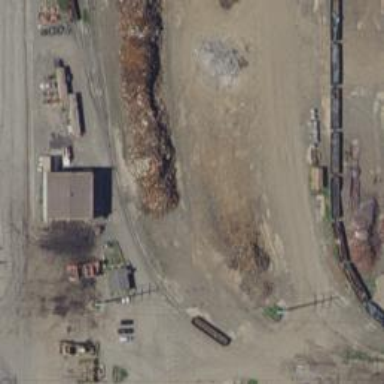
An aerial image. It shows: Rail spur service.